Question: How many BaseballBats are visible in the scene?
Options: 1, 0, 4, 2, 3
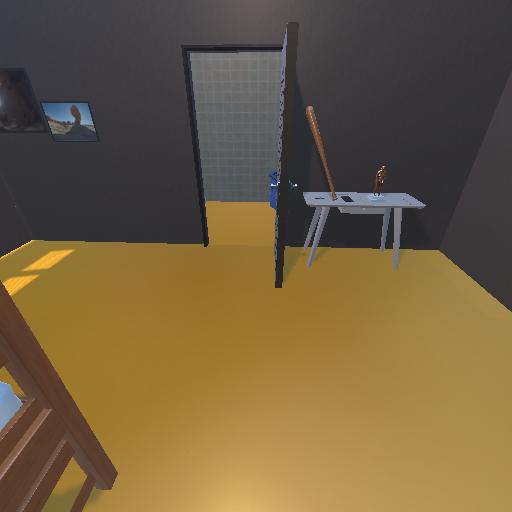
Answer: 1